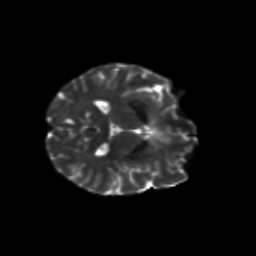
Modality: T2w
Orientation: axial
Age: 49
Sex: male
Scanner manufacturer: siemens
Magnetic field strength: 3 T
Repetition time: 8.6 s
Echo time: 0.095 s